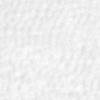
Label: no_change